Interaction volume radius: 5 \u00c5
Interaction volume height: 10 \u00c5
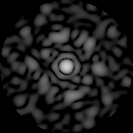
Disorder parameter: 0.78